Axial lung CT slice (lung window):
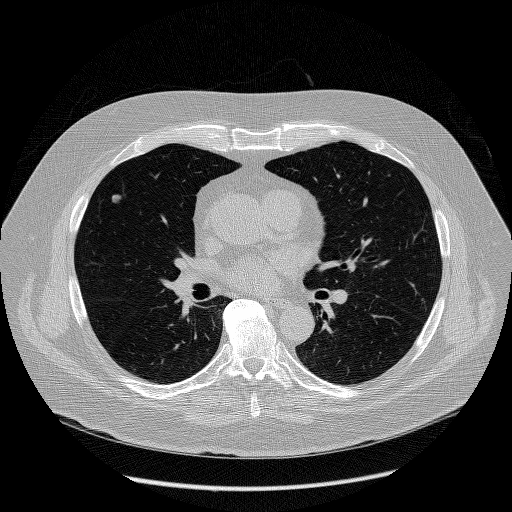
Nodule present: yes
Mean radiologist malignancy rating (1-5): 3.5